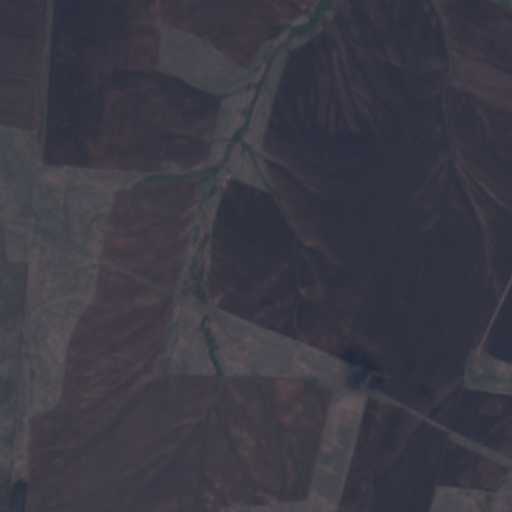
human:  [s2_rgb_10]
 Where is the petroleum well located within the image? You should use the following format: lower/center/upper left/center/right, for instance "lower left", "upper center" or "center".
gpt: The petroleum well is located in the lower right of the image.
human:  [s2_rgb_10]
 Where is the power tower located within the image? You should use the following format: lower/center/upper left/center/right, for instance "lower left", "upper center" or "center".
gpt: The power tower is located in the upper right of the image.
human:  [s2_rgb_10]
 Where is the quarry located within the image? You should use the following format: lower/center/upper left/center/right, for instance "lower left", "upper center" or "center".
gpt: There is no quarry in the image.